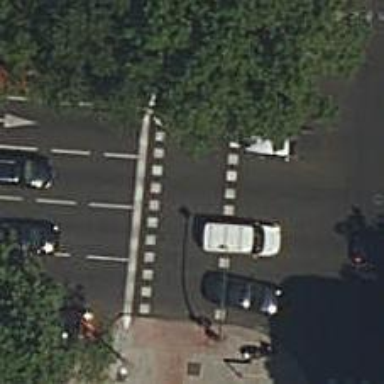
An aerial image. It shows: Road crossing with traffic signals.